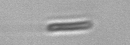
Label: fiber